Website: apple
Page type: billing-address
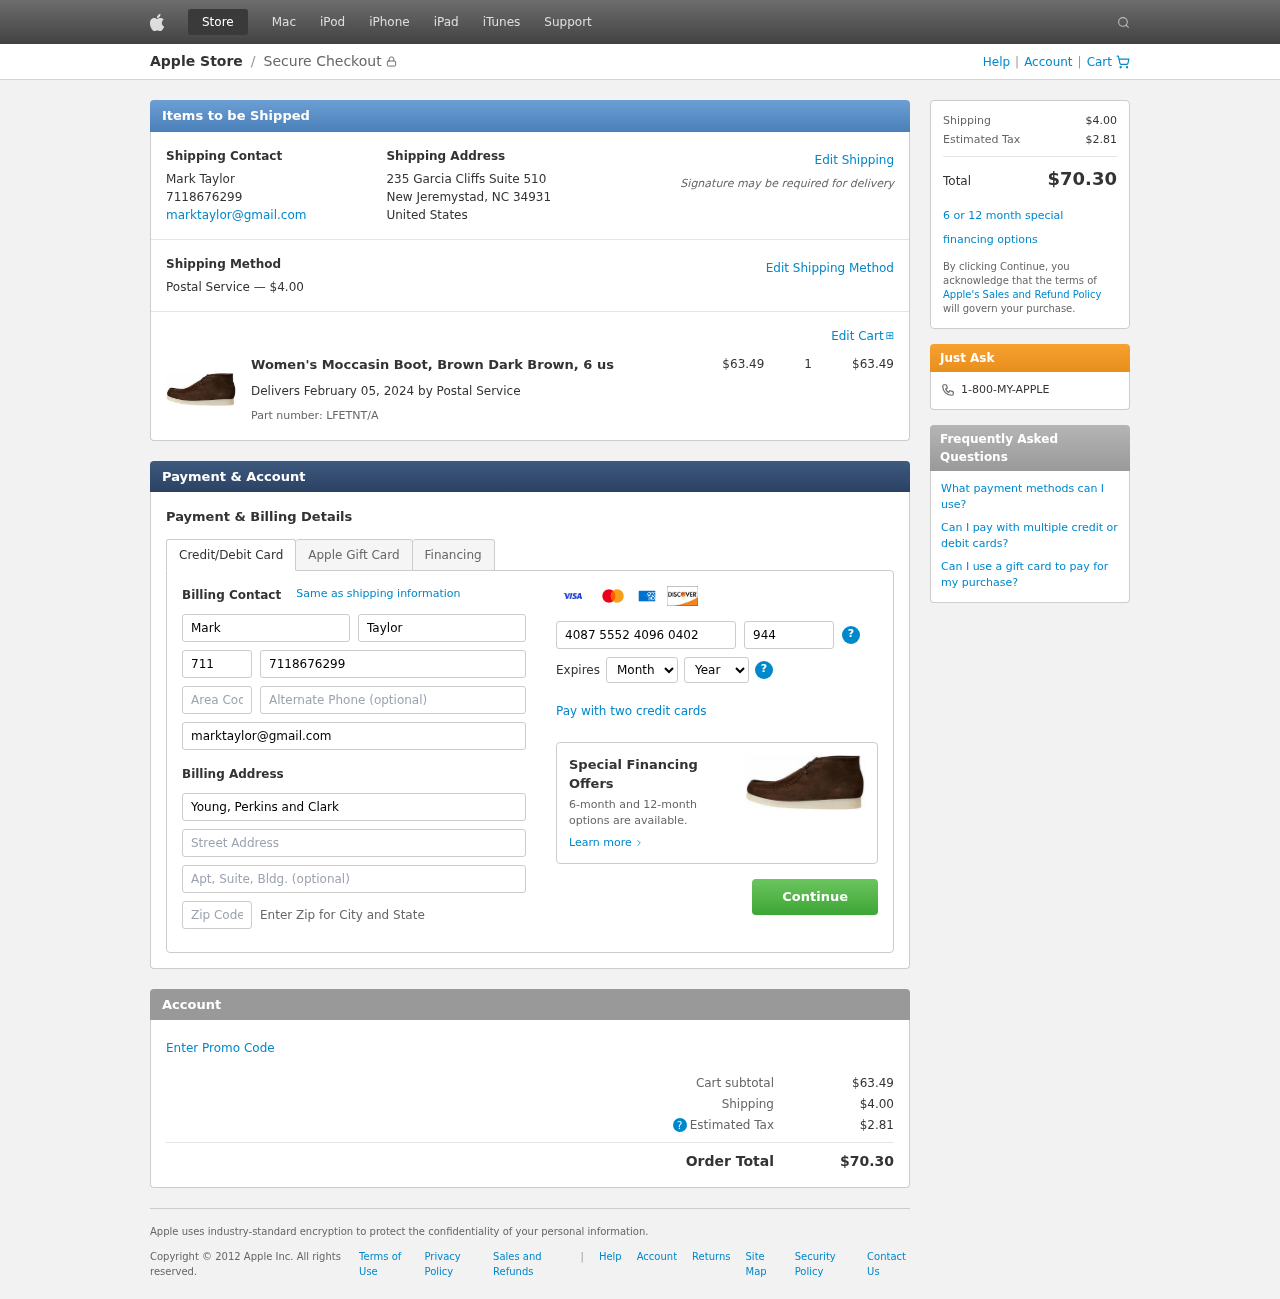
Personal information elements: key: PII_CARD_CVV
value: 944
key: PII_CARD_EXPIRY_MONTH
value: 02
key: PII_CARD_EXPIRY_YEAR
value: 27
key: PII_CARD_NUMBER
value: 4087 5552 4096 0402
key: PII_CITY_STATE_ZIP
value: New Jeremystad, NC 34931
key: PII_COMPANY
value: Young, Perkins and Clark
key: PII_COUNTRY
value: United States
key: PII_EMAIL
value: marktaylor@gmail.com
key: PII_FIRSTNAME
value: Mark
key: PII_FULLNAME
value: Mark Taylor
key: PII_LASTNAME
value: Taylor
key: PII_PHONE
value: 7118676299
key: PII_PHONE_AREA
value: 711
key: PII_STREET
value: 235 Garcia Cliffs Suite 510
Product elements: key: PRODUCT1_NAME
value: Women's Moccasin Boot, Brown Dark Brown, 6 us
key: PRODUCT1_PRICE
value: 63.49
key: PRODUCT1_QUANTITY
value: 1
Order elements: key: ORDER_SHIPPING_COST
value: $4.00
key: ORDER_SUBTOTAL
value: $63.49
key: ORDER_DELIVERY_DATE
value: February 05, 2024
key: ORDER_PART_NUMBER
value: LFETNT/A
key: ORDER_TAX
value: $2.81
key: ORDER_TOTAL
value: $70.30